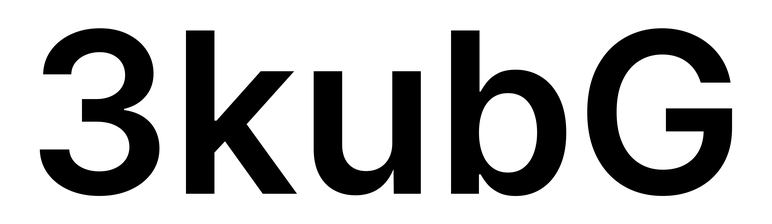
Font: Inter_SemiBold